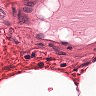
Metastatic tissue present: no